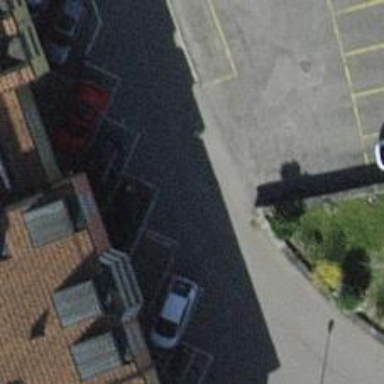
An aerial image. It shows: Parking aisle with fine gravel surface.